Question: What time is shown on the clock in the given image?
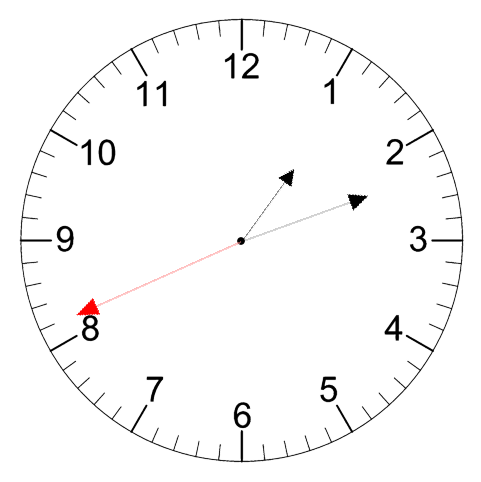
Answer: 01:11:41